Interaction volume radius: 5 \u00c5
Interaction volume height: 20 \u00c5
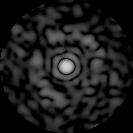
Disorder parameter: 0.7886